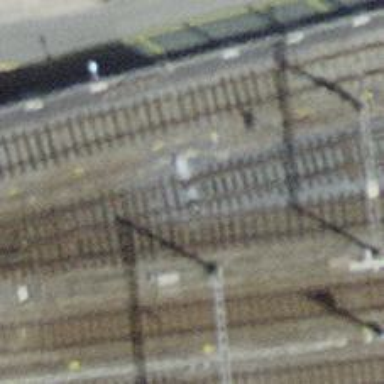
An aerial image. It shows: Railway switch.